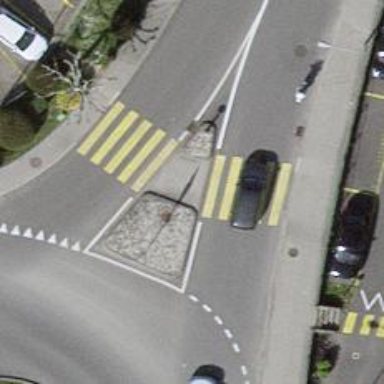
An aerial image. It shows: Uncontrolled crossing on the road.